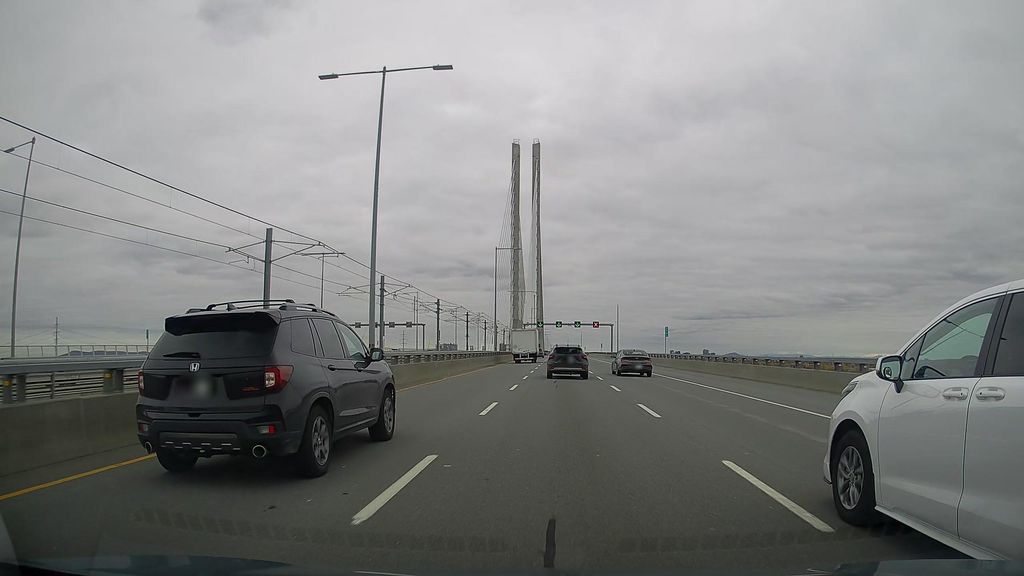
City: montreal